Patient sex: F
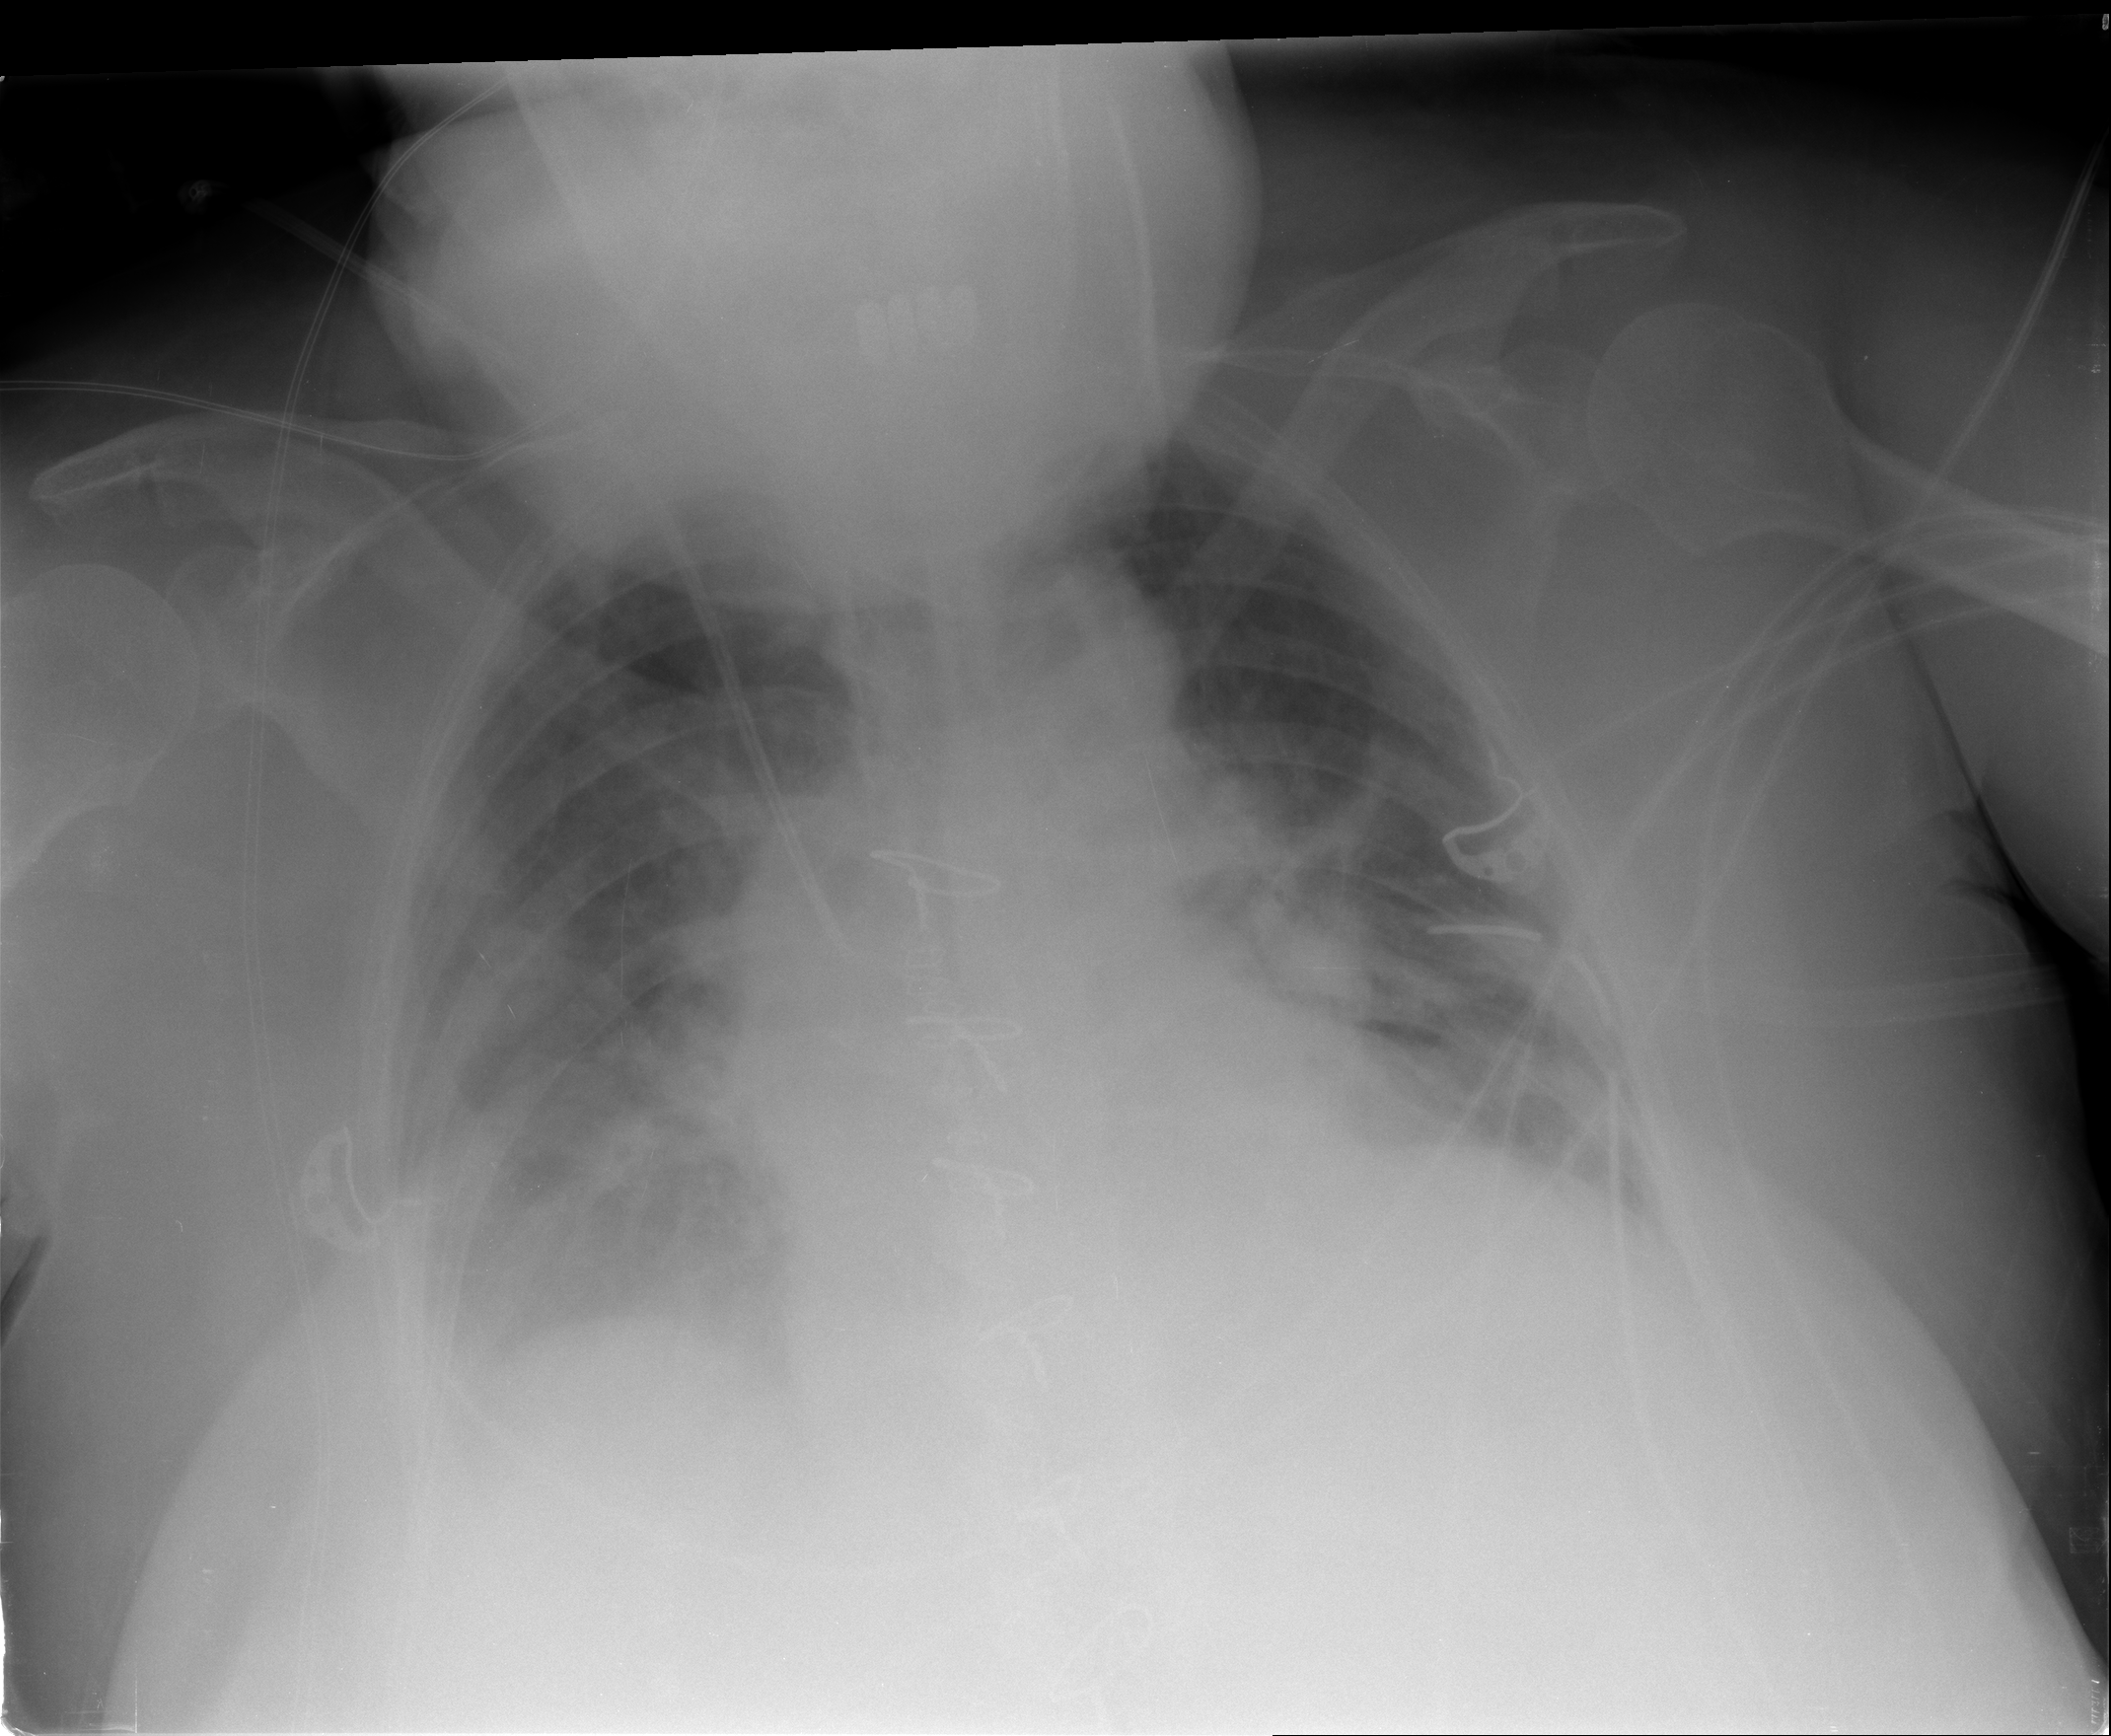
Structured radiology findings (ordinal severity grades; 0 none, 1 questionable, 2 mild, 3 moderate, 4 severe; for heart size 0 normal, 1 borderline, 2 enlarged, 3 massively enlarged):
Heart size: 0
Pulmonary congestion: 2
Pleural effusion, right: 1
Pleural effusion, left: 1
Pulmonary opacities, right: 0
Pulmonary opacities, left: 0
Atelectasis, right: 0
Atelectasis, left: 0